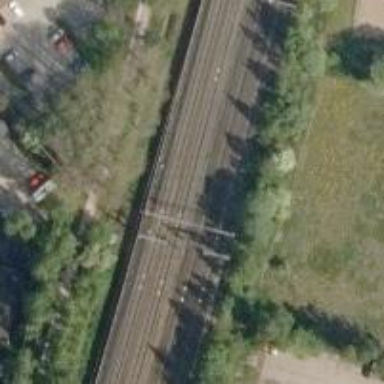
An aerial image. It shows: Continuous rail railway with electrified contact line.